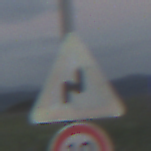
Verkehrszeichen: DoppelkurveRechts
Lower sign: Geschwindigkeit10
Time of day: SunriseSunset
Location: Outdoor (Nature)
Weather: PartlyCloudy
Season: NotSpecified
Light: Natural